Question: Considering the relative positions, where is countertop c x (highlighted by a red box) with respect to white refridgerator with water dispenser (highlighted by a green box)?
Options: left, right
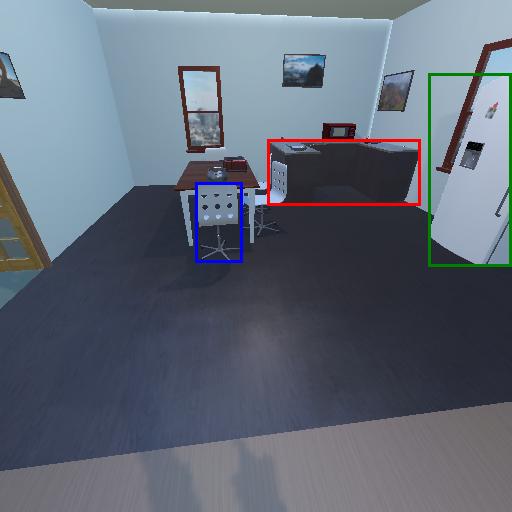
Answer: left